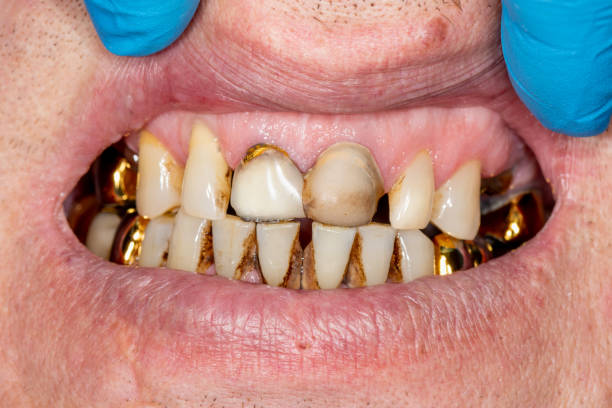
Condition: Caries